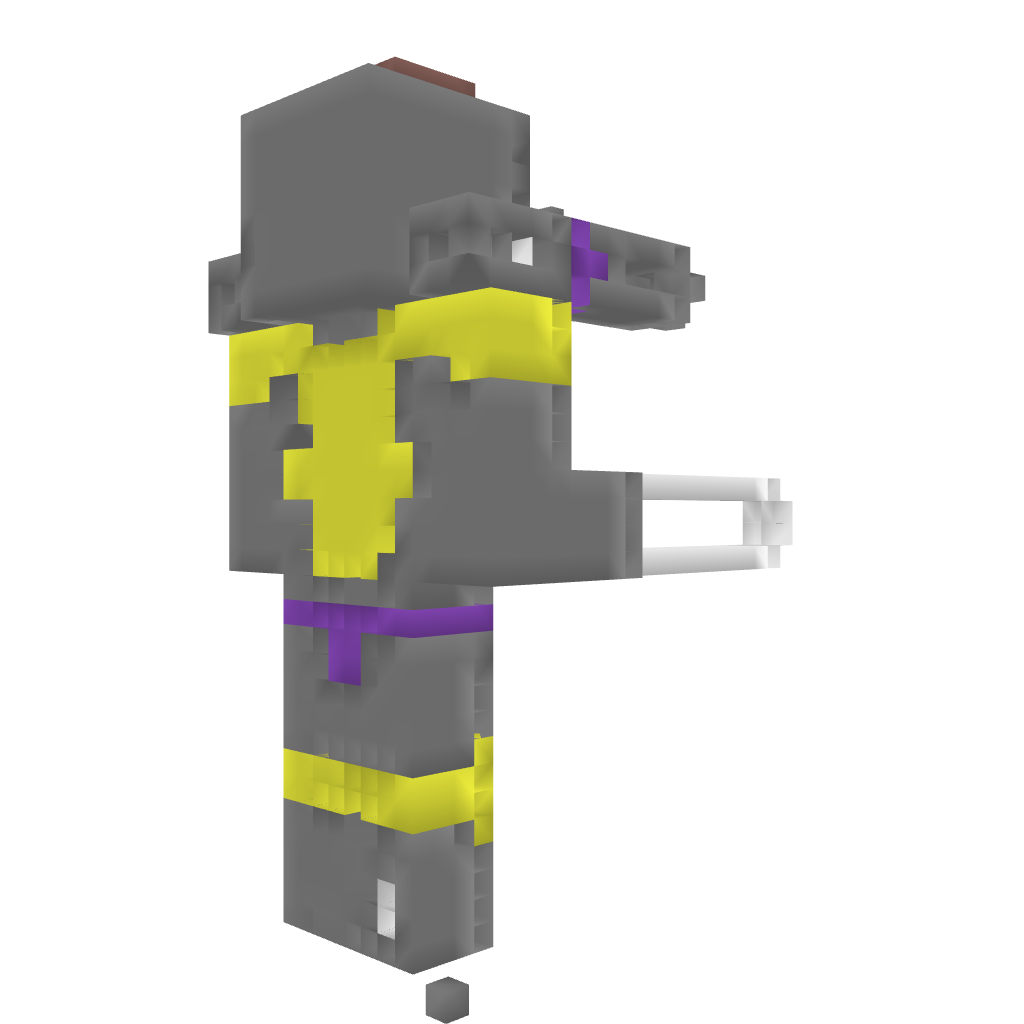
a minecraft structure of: Ultimate Destroyer Mech Mark-1 bad low quality